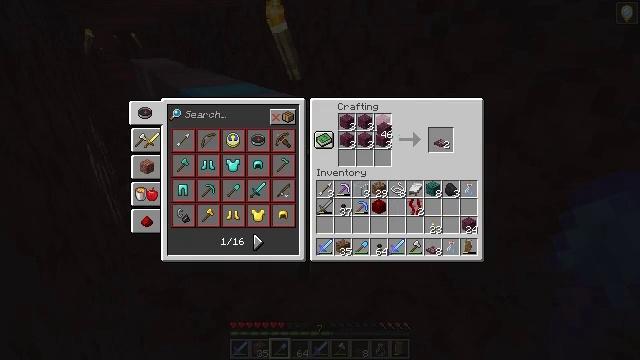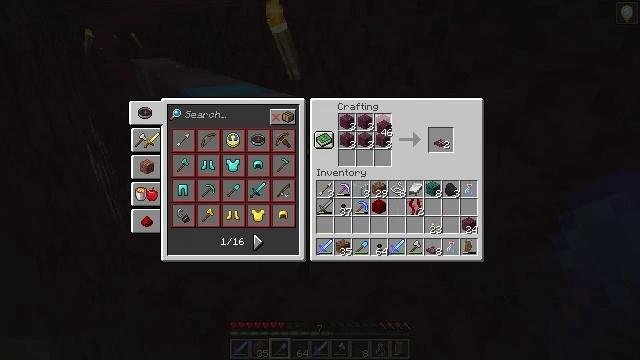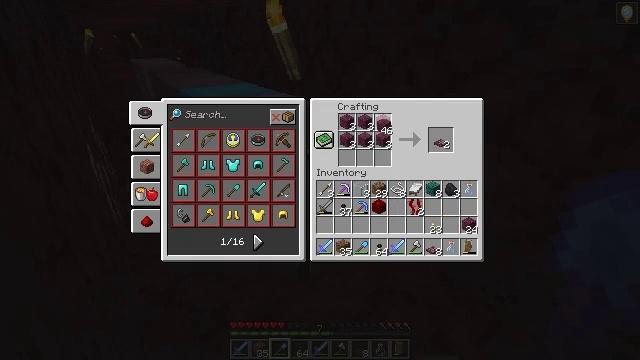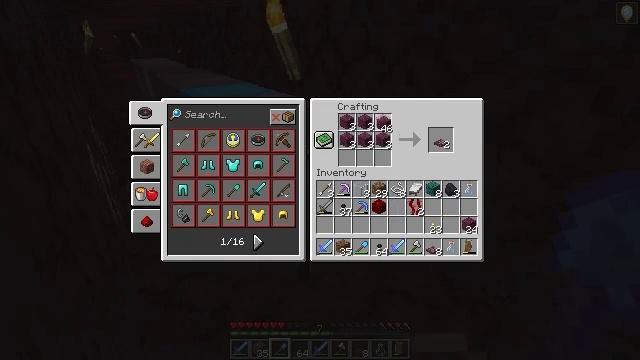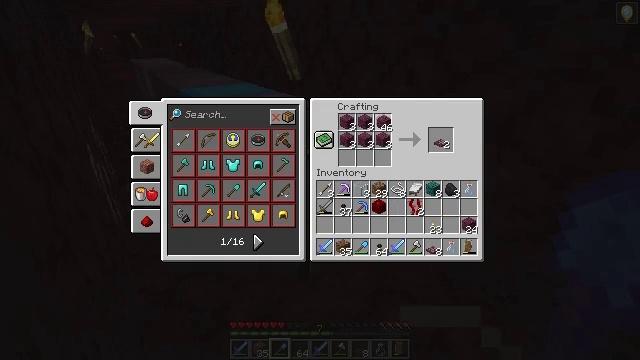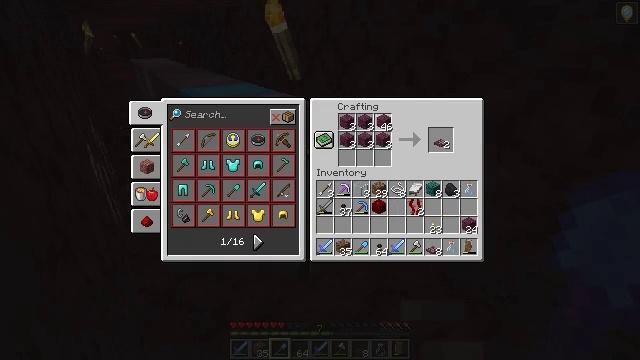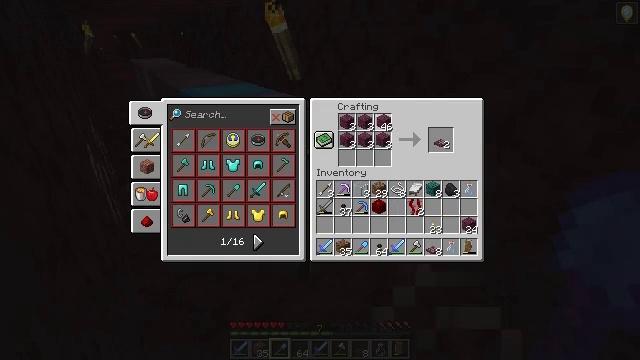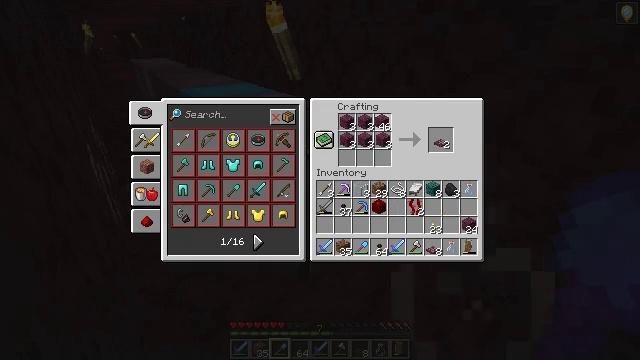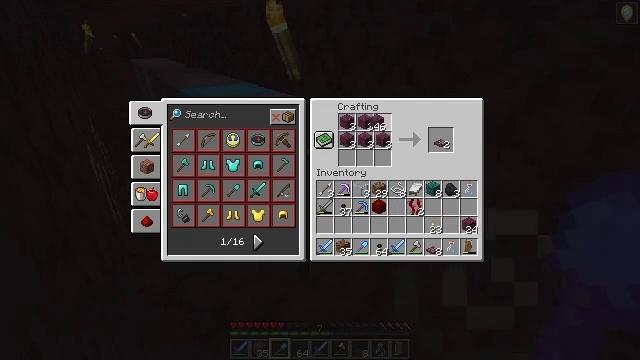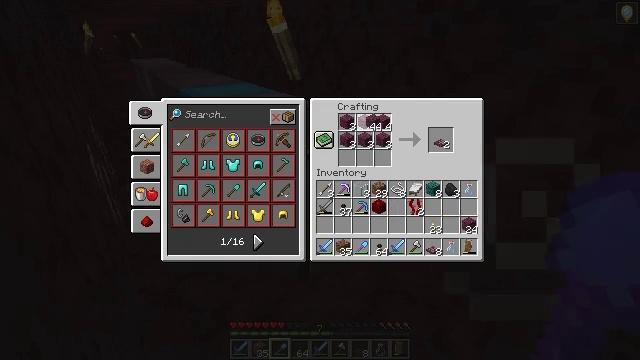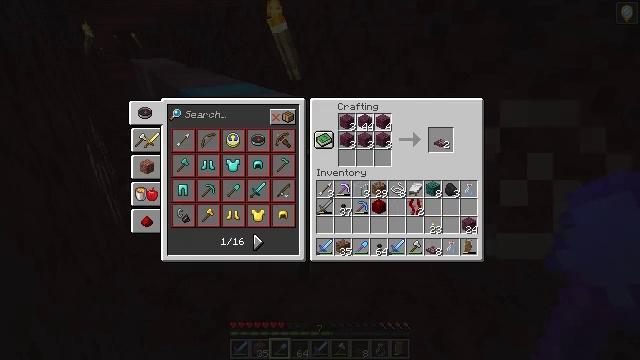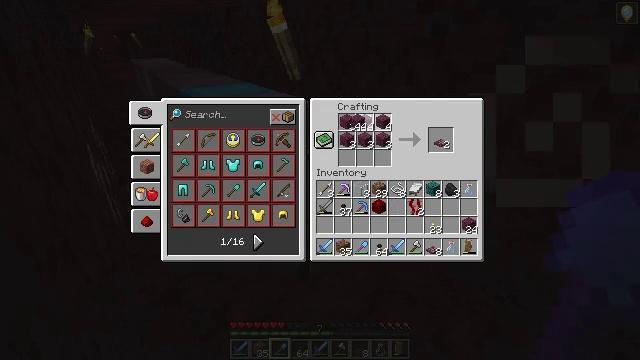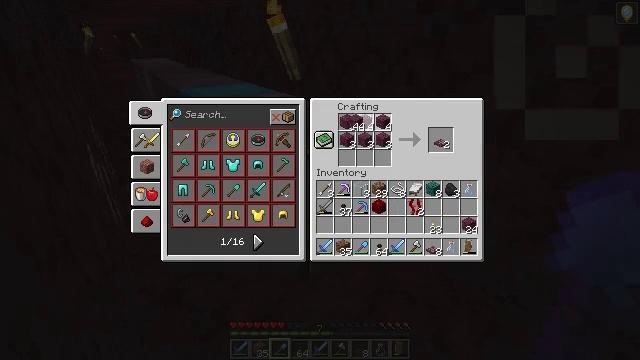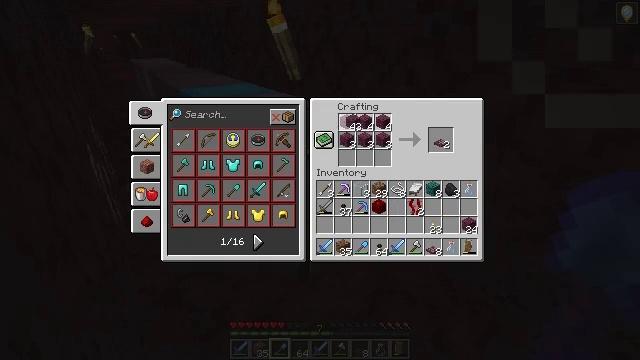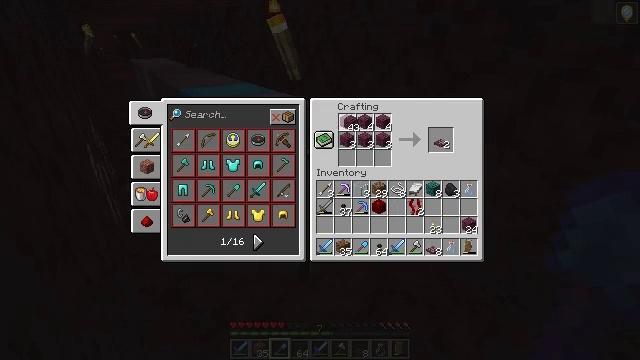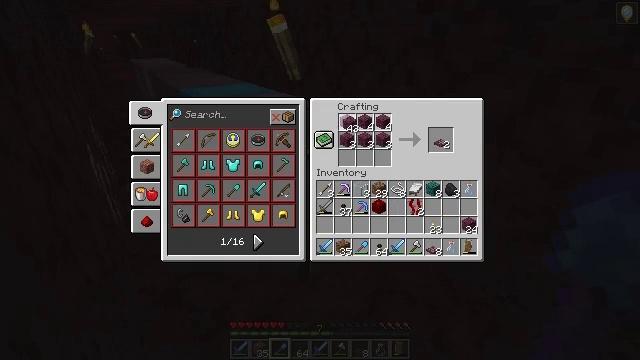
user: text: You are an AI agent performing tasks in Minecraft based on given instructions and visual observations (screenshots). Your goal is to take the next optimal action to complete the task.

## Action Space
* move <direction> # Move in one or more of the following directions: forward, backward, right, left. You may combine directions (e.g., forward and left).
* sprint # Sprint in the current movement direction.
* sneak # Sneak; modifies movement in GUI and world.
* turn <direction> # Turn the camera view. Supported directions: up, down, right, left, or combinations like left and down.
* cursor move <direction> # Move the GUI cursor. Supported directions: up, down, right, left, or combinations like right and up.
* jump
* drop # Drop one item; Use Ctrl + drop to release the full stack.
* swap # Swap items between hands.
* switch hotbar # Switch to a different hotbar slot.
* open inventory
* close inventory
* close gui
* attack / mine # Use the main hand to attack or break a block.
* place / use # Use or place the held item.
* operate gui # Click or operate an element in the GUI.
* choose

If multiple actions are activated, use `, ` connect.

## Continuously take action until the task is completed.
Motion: motion action
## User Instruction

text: Open your crafting menu to make a crimson trapdoor.
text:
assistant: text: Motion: no_op
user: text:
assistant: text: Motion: no_op
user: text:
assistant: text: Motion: no_op
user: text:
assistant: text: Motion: no_op
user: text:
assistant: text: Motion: no_op
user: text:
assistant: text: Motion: choose
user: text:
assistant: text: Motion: choose
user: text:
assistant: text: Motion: choose
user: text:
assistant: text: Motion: choose
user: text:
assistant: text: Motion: cursor move left, choose
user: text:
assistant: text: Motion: cursor move left, choose
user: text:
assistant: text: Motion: choose
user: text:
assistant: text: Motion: choose
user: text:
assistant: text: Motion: choose
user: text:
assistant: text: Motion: choose
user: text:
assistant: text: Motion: choose
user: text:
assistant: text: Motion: choose
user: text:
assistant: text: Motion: choose
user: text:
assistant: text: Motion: choose
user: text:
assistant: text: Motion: choose
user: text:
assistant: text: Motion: choose
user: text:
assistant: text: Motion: choose
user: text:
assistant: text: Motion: choose
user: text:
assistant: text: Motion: choose
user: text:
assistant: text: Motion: choose
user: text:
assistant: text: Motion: choose
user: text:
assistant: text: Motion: choose
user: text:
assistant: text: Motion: choose
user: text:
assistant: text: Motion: choose
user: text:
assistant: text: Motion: no_op